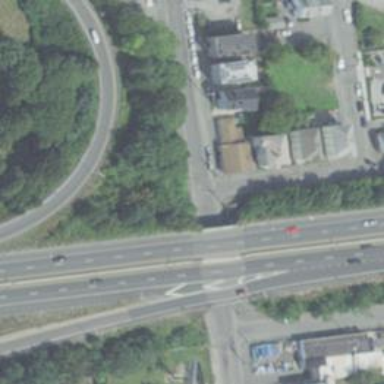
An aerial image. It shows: Asphalt bridge over motorway.